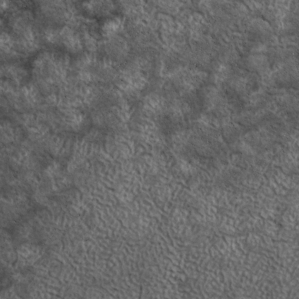
Label: non_frost